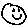
Label: smiley face